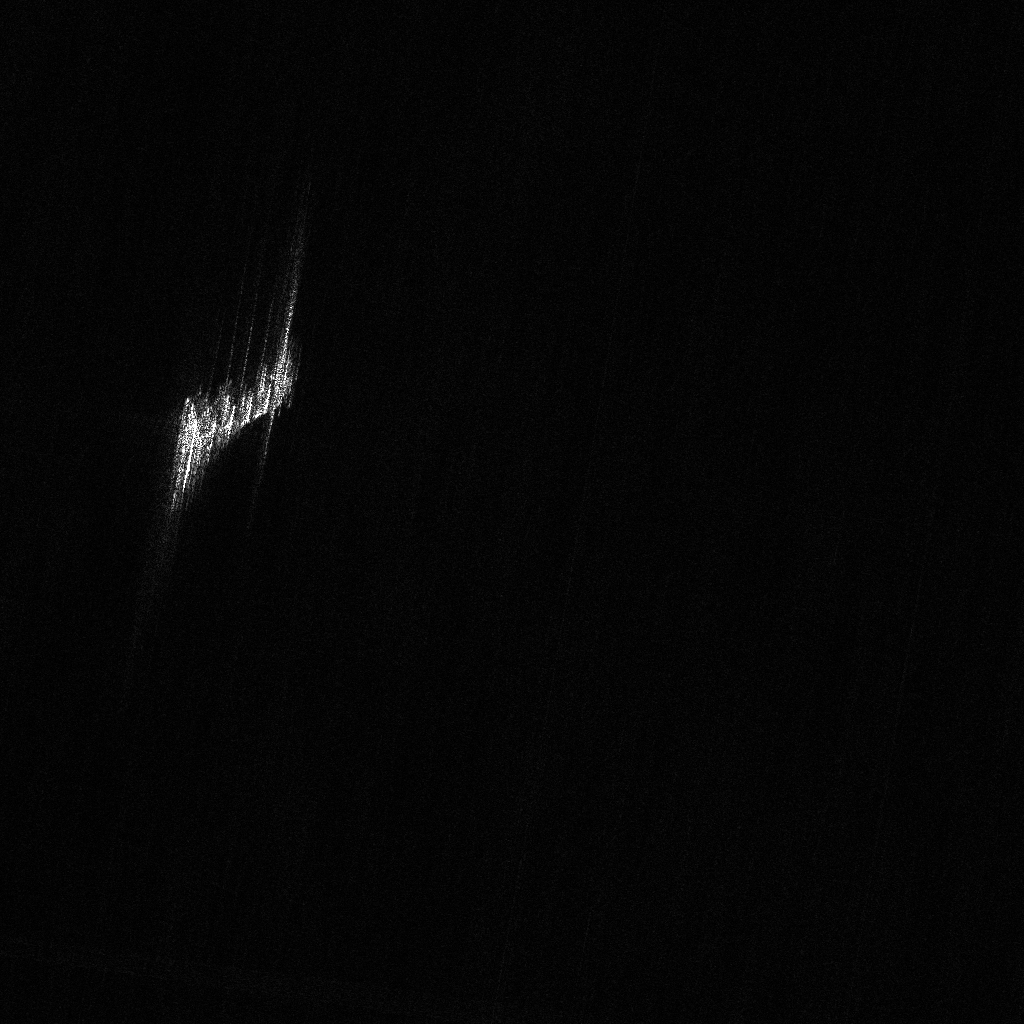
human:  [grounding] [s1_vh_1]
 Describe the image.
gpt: In the satellite image, there is  <ref>1 large cell-container </ref> <box>[[18, 30, 25, 49, 56]]</box> located at left.